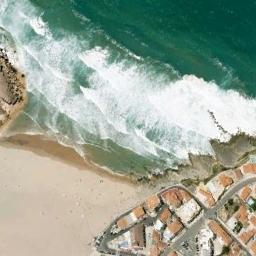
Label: beach